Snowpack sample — Snodgrass Mountain, Crested Butte, Colorado (2/4/25, 12:06 PM MST)
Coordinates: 38.923, -106.968
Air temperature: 35 °F
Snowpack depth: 80 cm
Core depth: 70 cm
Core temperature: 32 °F
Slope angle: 14°, slope face: 78°
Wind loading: low
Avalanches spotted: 0
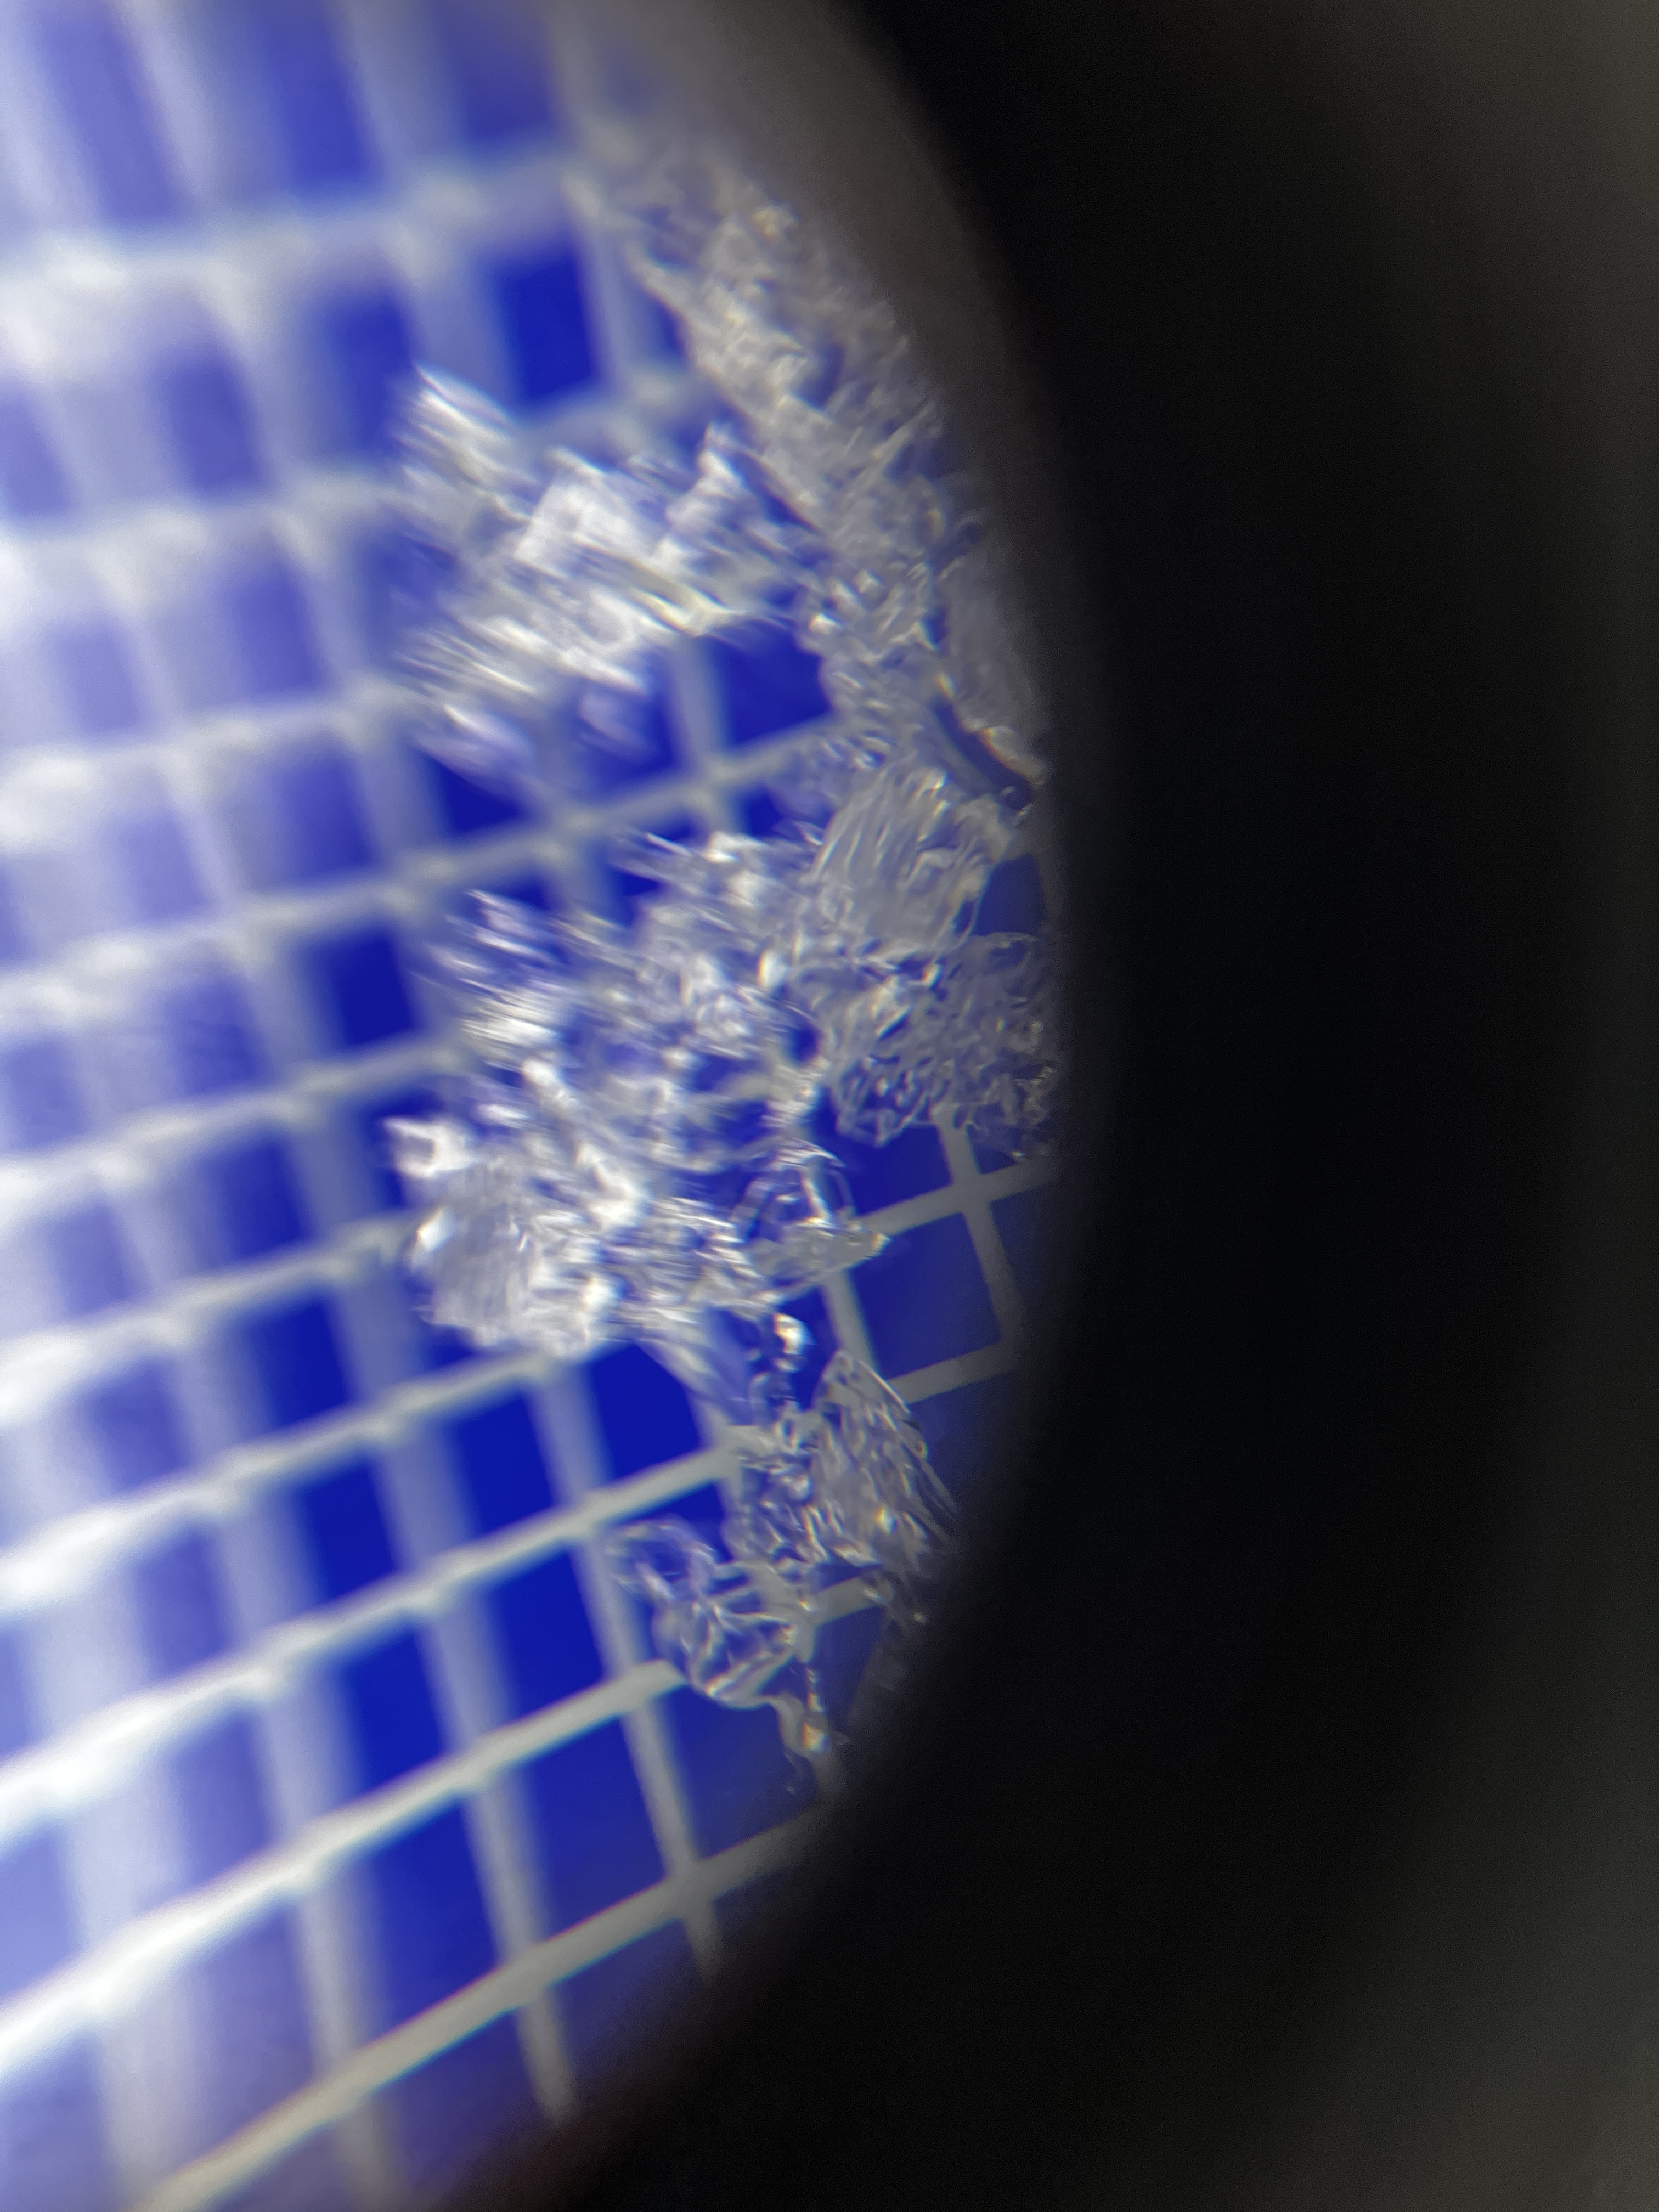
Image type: magnified_profile
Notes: No avalanches nearby, unusually warm weather for the last month reported by residents, Collected 25 yards from treeline